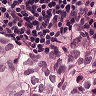
Metastatic tissue present: yes